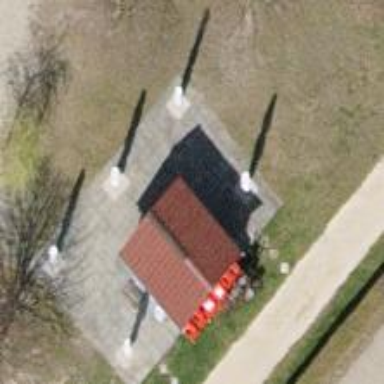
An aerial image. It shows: Kiosk shop.